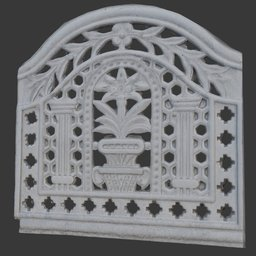
Label: decoration